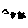
Label: star